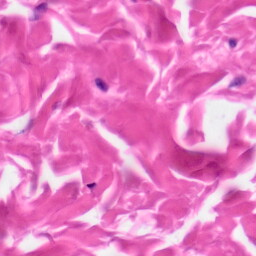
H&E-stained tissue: Skin